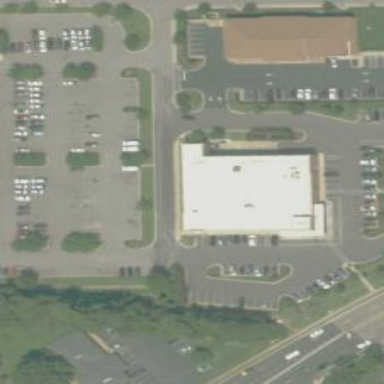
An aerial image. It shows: Retail building housing supermarket.